Question: Is it real to make such UICollectionViewLayout in UICollectionView? Please, give me some ideas, how can i do this?

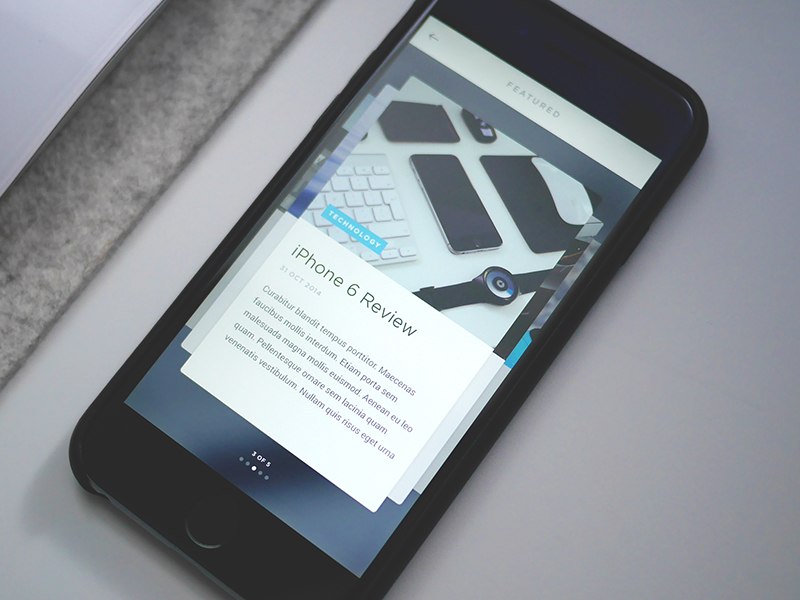
Answer: You can use <URL>, a third-party custom control for this purpose.
Check the following tutorials:
1. iCarousel iOS
2. How to Use iCarousel view controller in iOS